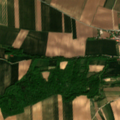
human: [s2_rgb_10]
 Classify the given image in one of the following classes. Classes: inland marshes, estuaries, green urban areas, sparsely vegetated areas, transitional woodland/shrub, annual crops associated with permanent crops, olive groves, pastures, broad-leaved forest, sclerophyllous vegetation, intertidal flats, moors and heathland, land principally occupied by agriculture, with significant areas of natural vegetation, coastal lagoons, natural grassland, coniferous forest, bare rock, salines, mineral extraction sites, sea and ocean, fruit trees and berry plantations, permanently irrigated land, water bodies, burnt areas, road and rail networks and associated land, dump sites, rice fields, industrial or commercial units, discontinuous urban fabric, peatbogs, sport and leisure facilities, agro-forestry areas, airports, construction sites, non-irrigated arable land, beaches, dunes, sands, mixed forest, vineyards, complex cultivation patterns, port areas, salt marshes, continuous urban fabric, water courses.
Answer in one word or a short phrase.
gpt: discontinuous urban fabric, non-irrigated arable land, land principally occupied by agriculture, with significant areas of natural vegetation, broad-leaved forest